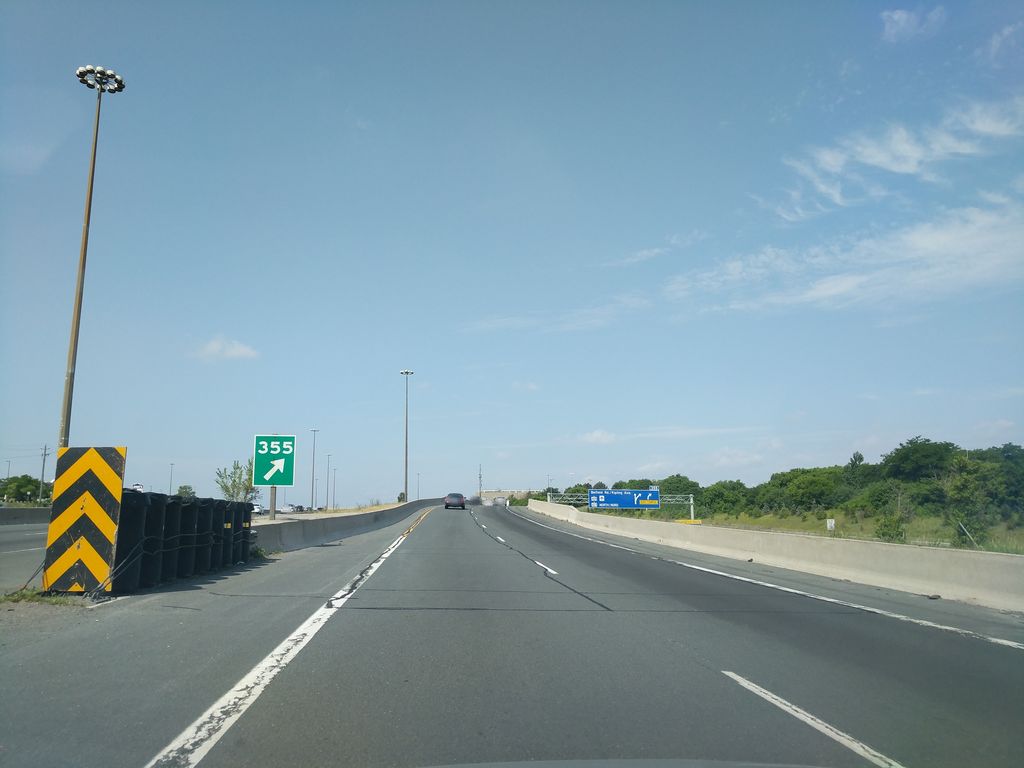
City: toronto